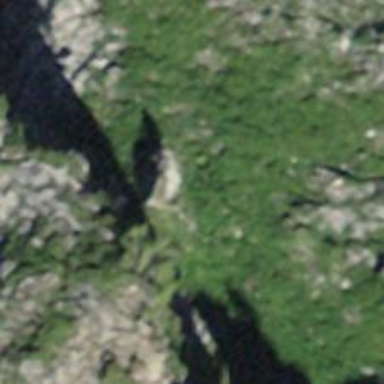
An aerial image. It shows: Natural cliff.